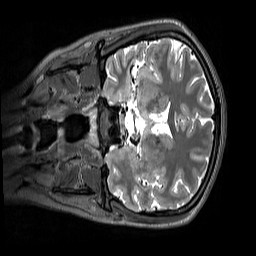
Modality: T2w
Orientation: coronal
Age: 14
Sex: female
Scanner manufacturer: siemens
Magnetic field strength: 3 T
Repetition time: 3.2 s
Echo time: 0.408 s